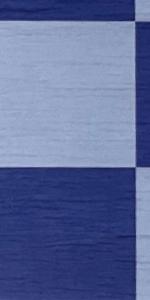
Label: Empty